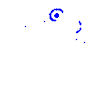
Particle: pion